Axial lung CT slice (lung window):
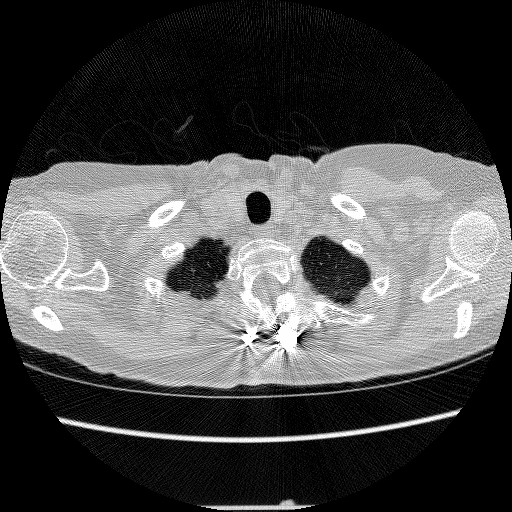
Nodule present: no